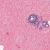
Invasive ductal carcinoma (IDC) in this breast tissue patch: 0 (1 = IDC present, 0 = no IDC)